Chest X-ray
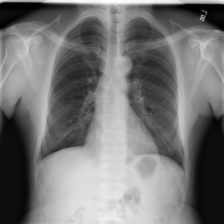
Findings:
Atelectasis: negative
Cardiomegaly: negative
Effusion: negative
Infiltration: negative
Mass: negative
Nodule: negative
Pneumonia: negative
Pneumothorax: negative
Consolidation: negative
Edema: negative
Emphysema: negative
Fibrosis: negative
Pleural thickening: negative
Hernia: negative